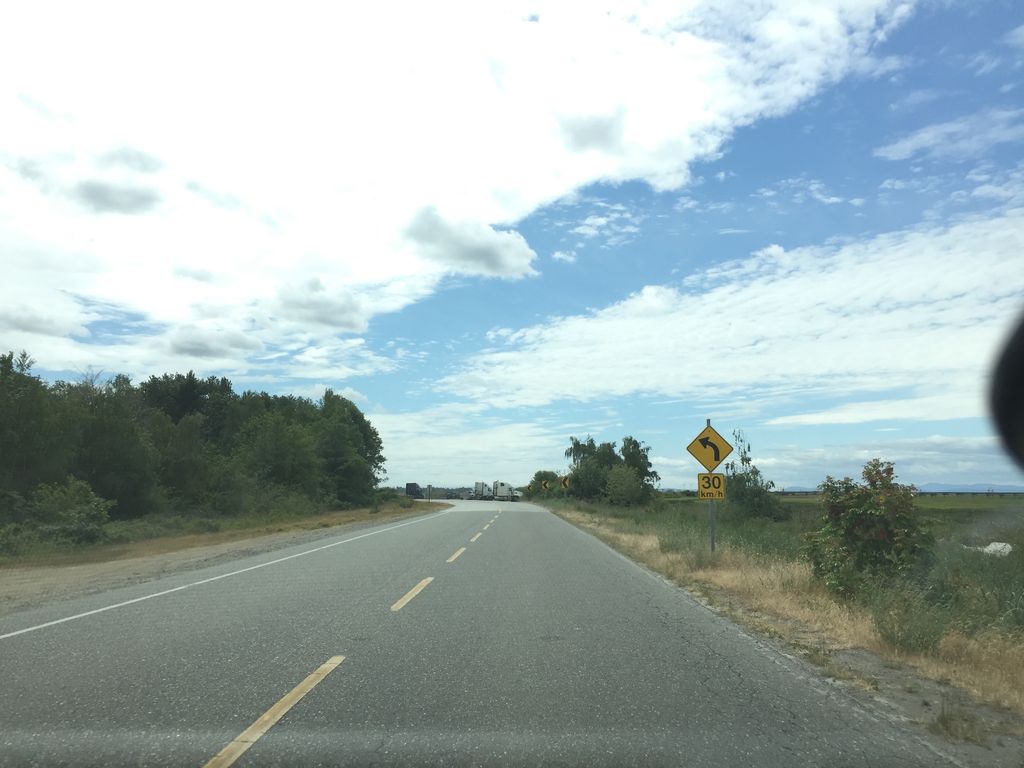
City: vancouver